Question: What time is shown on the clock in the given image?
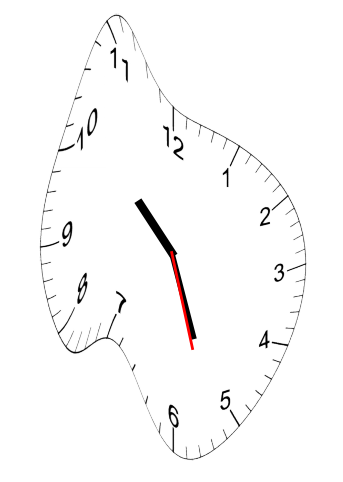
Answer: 10:26:27